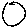
Label: circle